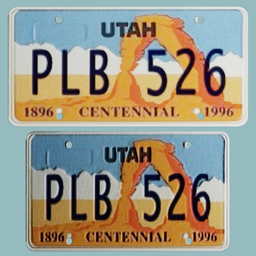
Label: mechanical